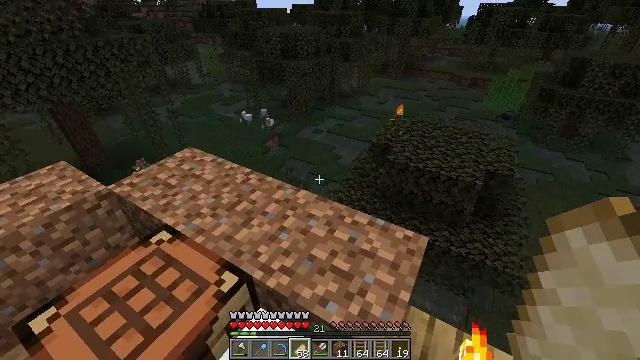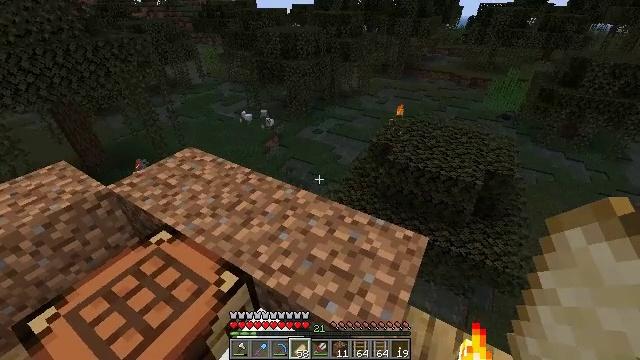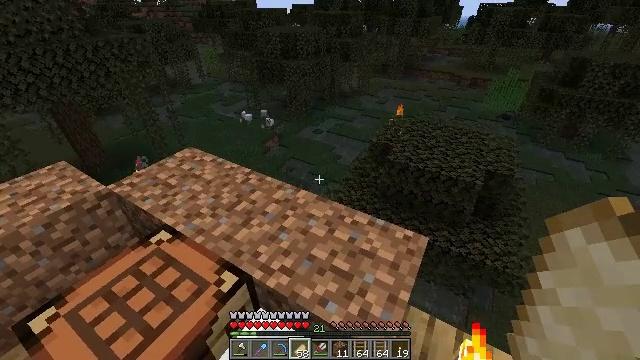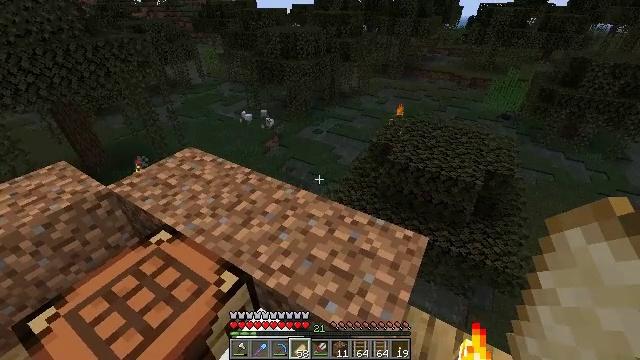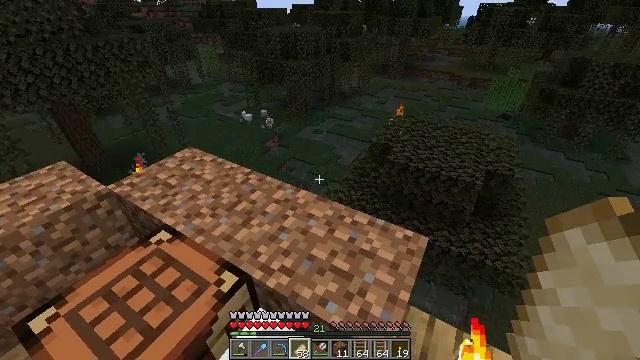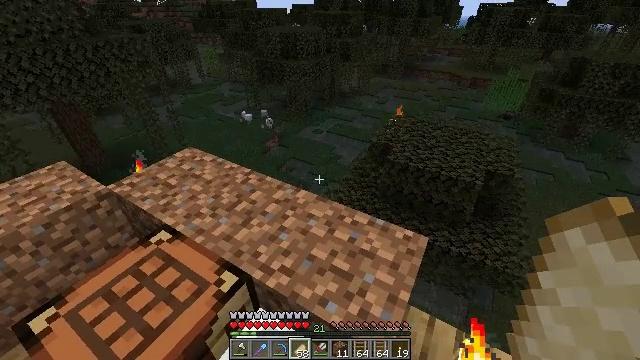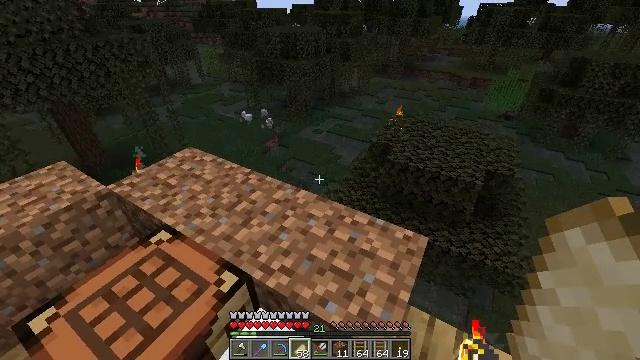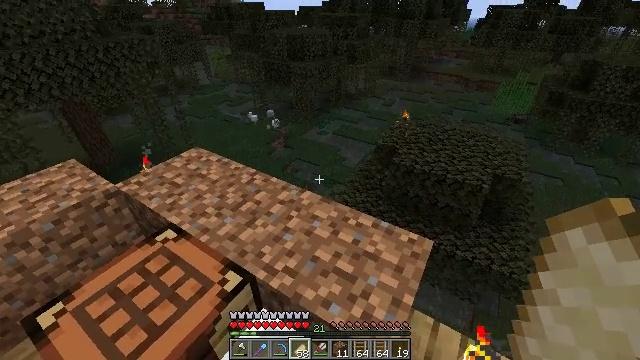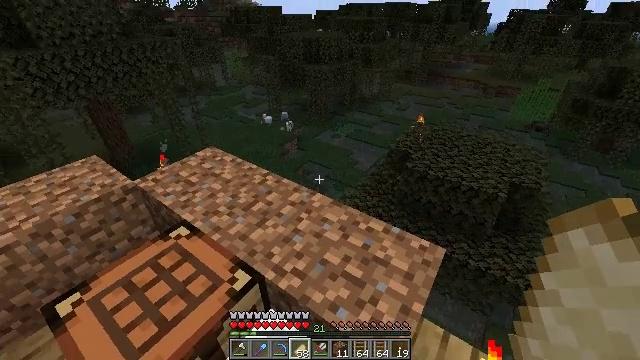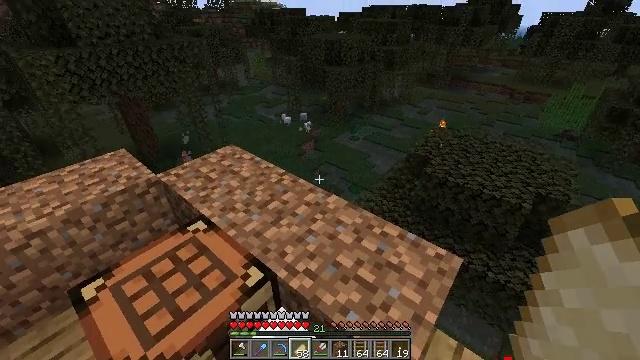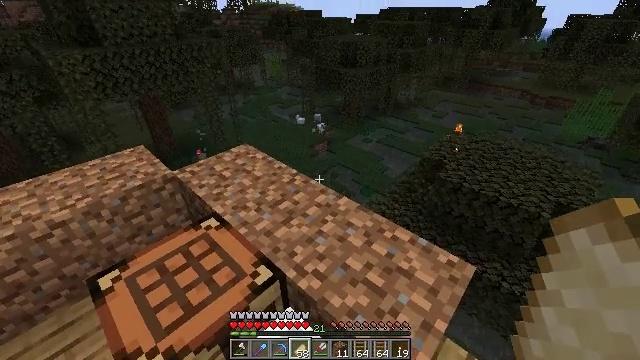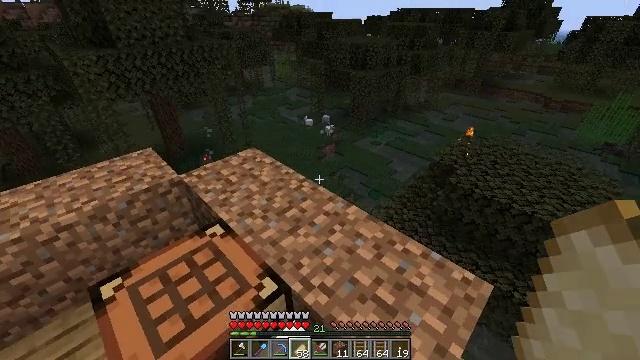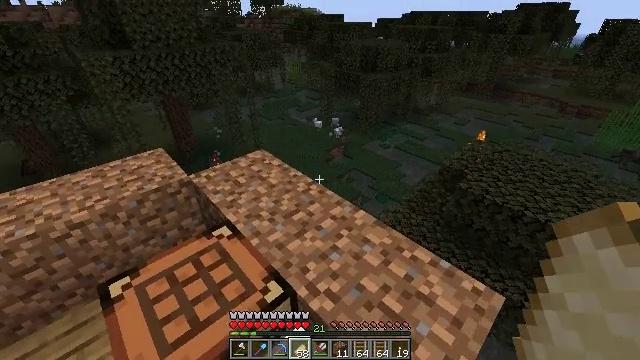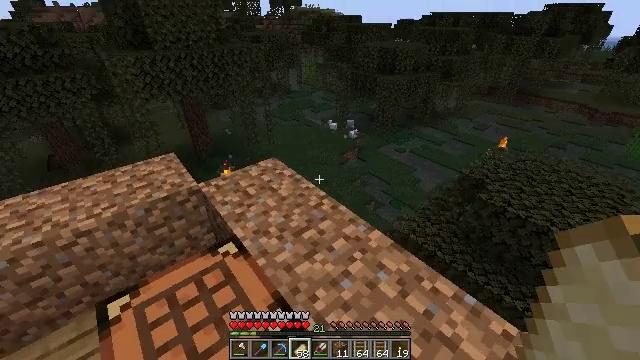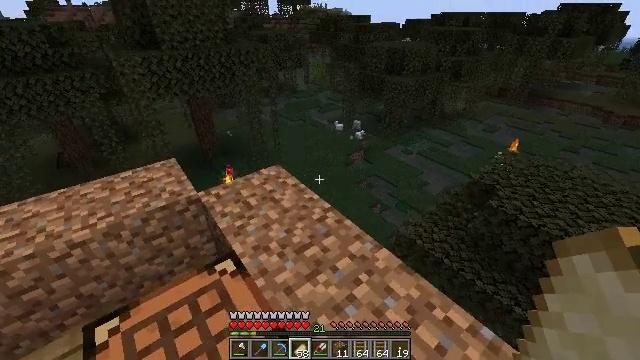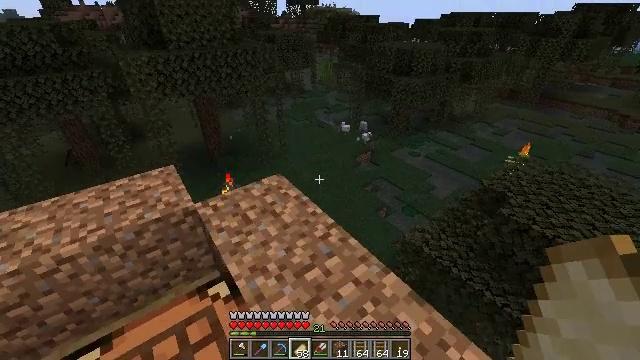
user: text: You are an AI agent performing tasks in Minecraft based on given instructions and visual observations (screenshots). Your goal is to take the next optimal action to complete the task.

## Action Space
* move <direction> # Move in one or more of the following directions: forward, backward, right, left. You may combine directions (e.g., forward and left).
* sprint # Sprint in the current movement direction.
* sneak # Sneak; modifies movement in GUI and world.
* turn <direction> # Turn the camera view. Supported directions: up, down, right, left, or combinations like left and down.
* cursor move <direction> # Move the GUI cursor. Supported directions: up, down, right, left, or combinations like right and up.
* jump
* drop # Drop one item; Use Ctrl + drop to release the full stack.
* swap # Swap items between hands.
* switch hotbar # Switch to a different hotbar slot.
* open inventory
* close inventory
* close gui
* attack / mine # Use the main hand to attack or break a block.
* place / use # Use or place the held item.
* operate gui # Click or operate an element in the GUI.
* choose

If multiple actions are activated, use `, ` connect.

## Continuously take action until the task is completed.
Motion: motion action
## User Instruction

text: Kill the slime.
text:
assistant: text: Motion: no_op
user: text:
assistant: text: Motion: no_op
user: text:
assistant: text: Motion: no_op
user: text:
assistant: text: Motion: no_op
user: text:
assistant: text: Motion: no_op
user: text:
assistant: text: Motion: no_op
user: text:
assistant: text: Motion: turn left
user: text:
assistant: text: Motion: turn left
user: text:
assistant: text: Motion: turn left
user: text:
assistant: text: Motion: turn left
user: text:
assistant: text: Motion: move forward, turn left
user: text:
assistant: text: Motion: move forward, turn left
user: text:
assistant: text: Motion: move forward, turn left
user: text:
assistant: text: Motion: move forward, turn left
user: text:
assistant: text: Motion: move forward, turn left
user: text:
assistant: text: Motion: no_op
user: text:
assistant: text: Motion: no_op
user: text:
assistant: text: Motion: no_op
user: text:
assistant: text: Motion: no_op
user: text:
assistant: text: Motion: turn left
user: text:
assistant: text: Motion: turn left
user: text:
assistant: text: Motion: turn left
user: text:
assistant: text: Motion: no_op
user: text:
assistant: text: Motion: move forward
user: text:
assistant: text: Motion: move forward
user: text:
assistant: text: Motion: move forward
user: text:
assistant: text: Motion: move forward
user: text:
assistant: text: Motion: no_op
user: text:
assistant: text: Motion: no_op
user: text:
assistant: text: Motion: move left, turn right